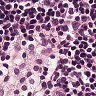
Metastatic tissue present: no